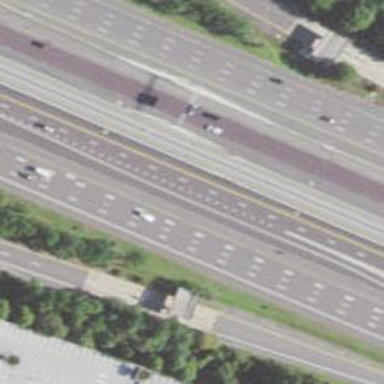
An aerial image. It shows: Motorway junction.